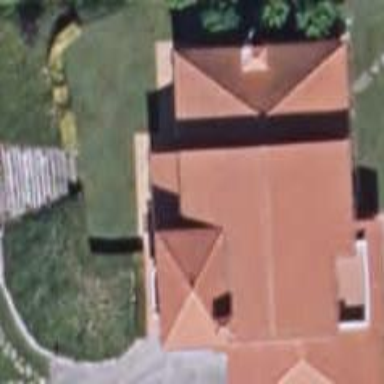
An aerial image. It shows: Simple and straightforward house.